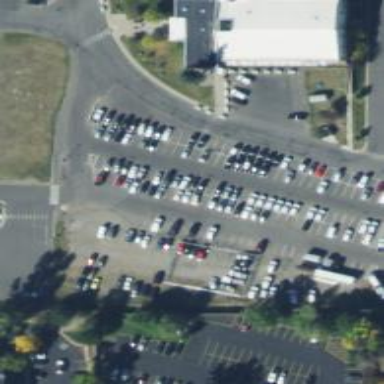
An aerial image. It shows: Parking area.